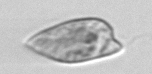
Label: Prorocentrum_dentatum